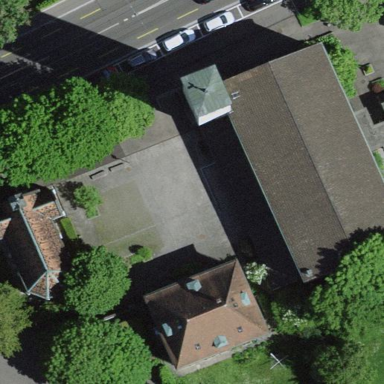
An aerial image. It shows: Church which is place of worship.